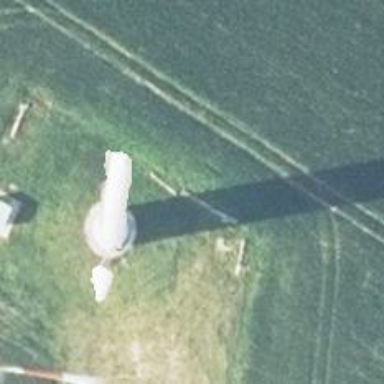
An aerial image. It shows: Wind generator is in the picture.